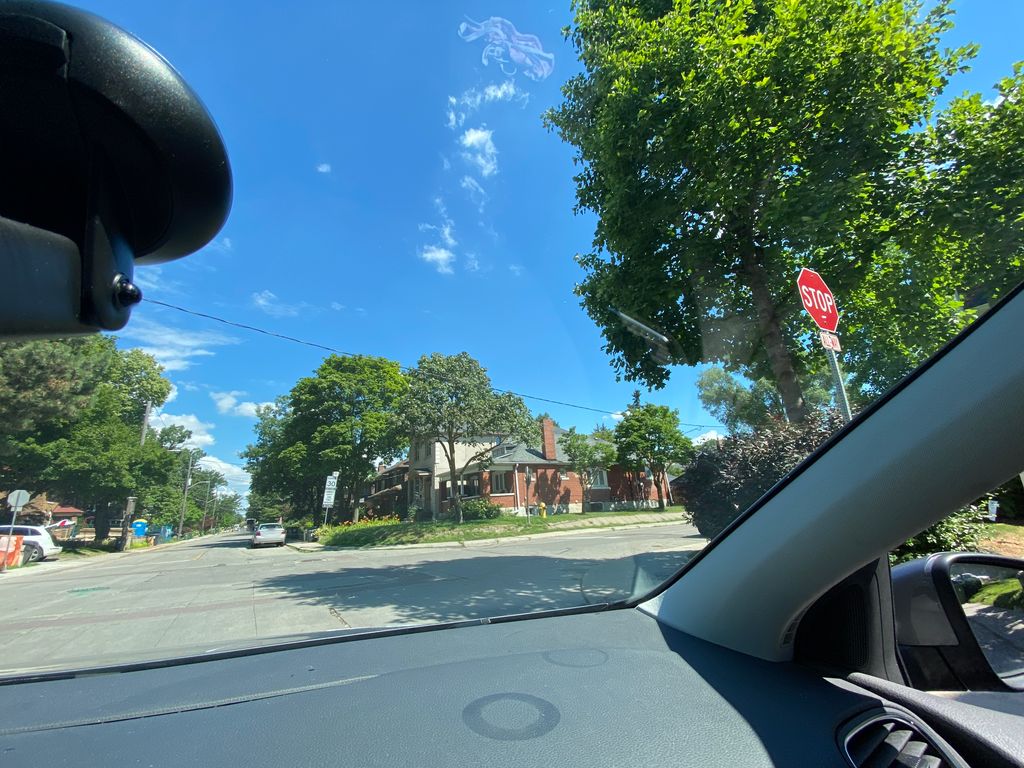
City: toronto